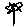
Label: flower